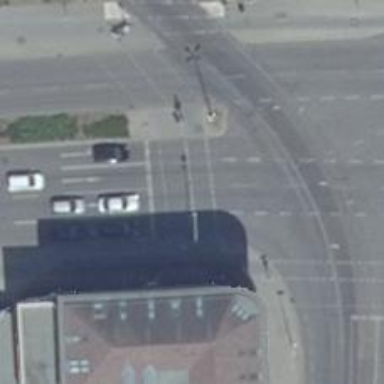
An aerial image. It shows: Road with traffic signals and crossing with signal. The crossing includes island.